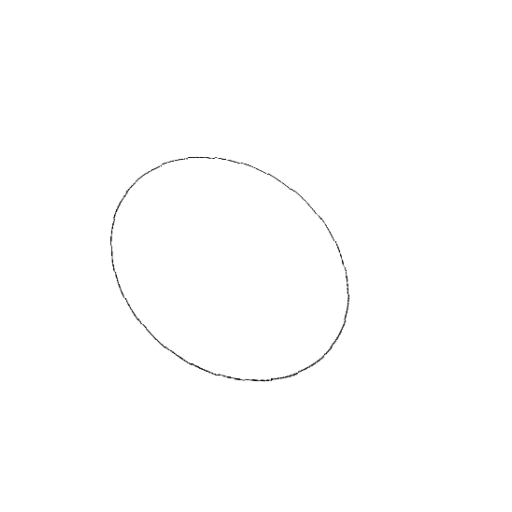
Crossing number: 0